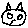
Label: cat